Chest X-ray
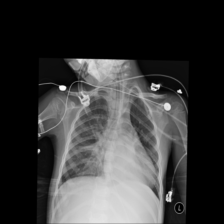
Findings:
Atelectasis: positive
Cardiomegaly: negative
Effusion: negative
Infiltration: positive
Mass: negative
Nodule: negative
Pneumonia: negative
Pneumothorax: negative
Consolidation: negative
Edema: negative
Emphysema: negative
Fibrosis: negative
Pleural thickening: negative
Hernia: negative